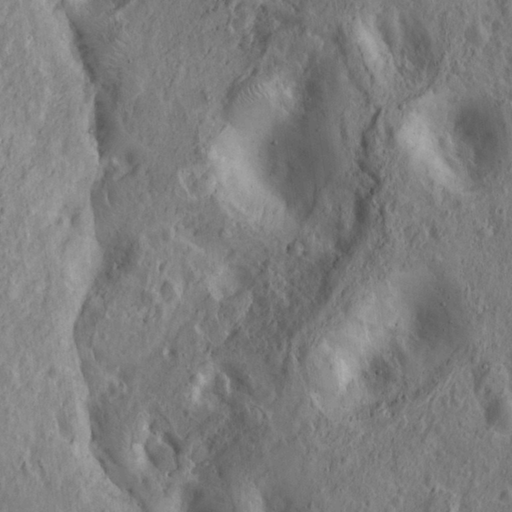
Classes present: Background, Cone